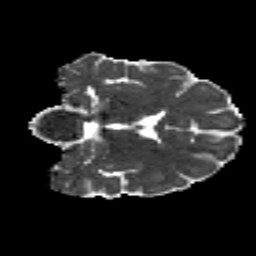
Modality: MD
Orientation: coronal
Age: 21
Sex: male
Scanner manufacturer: siemens
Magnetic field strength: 3 T
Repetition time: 8.8 s
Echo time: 0.085 s